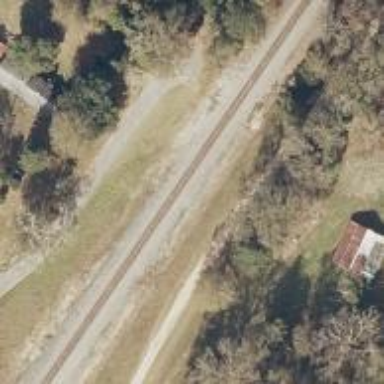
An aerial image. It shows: Railway track.